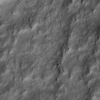
Label: not_dusty